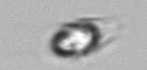
Label: Mesodinium